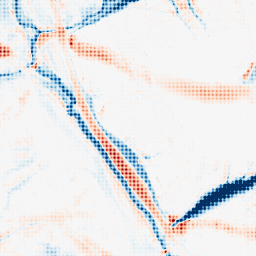
Category: morphological
Decomposition family: morphological_ellipse
Decomposition parameters: operation: average
width: 30
height: 20
Upsampling method: sinc_blackman
Upsampling parameters: scale: 8
kernel_size: 8
Upsampling scale: 8